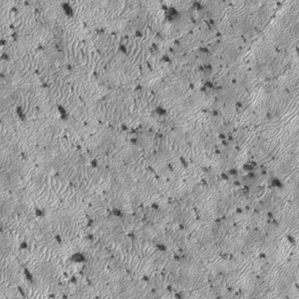
Label: frost